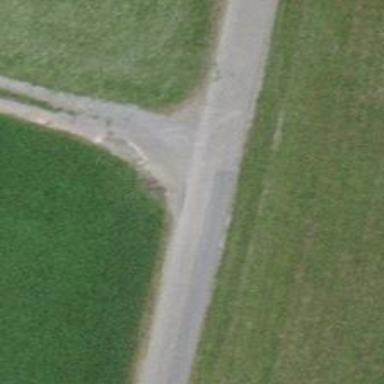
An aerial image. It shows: Paved track with grade 1 surface.